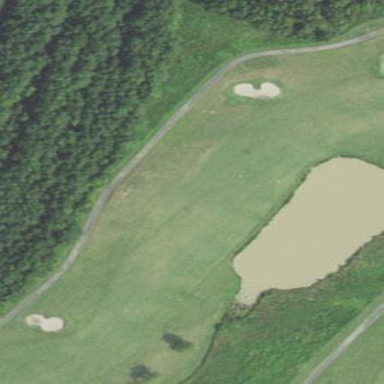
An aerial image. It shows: Golf fairway surrounded by grass.